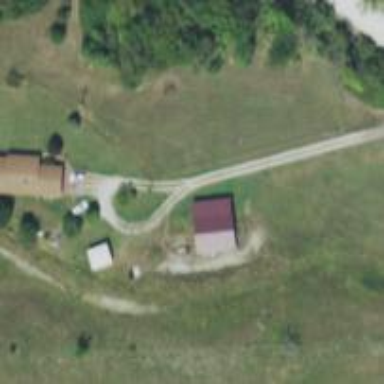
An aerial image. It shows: Driveway leading to service road.